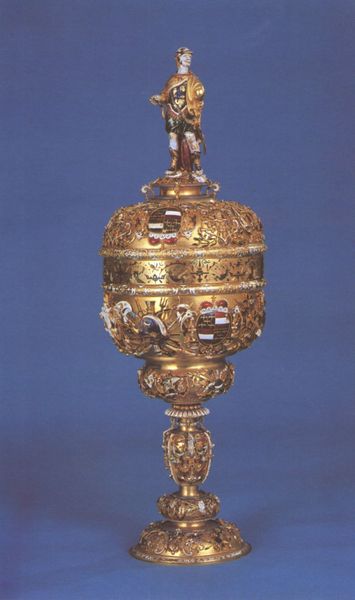
Titel: Prunkpokal des Miklos Pálffy mit Deckel
Institution: Budapest, Ungarisches Nationalmuseum
Schlagwörter: fuß, mann, umhang, tuch, figur, gold, kelch, edelsteine, krone, perlen, rund, relief, könig, ornamente, verzierung, metall, foto, fotografie, stiel, becher, deckel, gefäss, vergoldet, plastisch, soldat, kugel, einlegearbeit, intarsien, verziert, wappen, god, pokal, siegel, nodus, email, behälter, verzierungen, kuppa, baluster, plstik, goldkelch, messkelch, ornamnte, hostienkelch